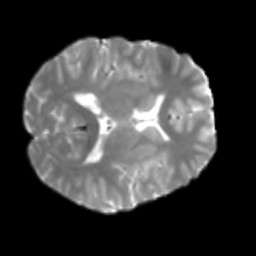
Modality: T2w
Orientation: axial
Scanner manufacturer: siemens
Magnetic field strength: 3 T
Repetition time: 4 s
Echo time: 0.0594 s